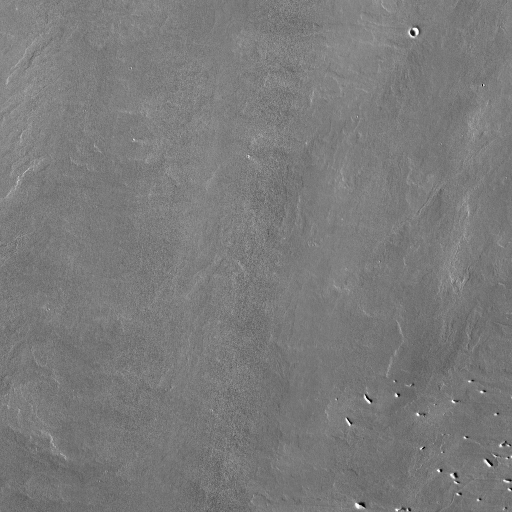
Crater classes present: Background, Other